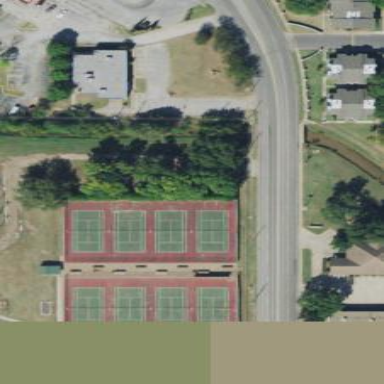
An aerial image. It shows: Tennis court on the leisure land pitch.